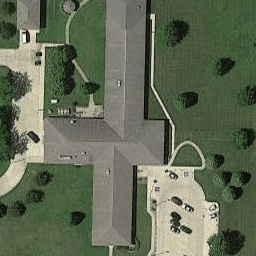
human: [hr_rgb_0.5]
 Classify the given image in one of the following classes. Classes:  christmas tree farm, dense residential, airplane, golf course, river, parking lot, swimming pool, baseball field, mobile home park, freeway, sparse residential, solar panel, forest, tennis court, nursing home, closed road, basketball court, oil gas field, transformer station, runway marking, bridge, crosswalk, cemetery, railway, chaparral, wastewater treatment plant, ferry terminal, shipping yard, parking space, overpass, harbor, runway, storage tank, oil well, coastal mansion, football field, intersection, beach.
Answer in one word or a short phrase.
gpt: nursing home